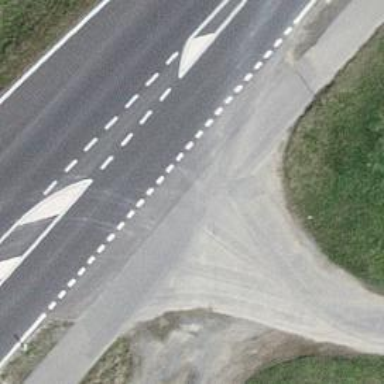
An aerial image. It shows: Asphalt track with grade1 surface.